八年级 · 解析几何
过反比例函数 $y=\frac{k}{x}$ 的图象上一点 $P$, 作 $x$ 轴, $y$ 轴的垂线, 垂足分别为点 $M 、$

$N$, 得到的矩形 $O M P N$ 的面积为 2 , 若点 $P$ 的横坐标为 $\frac{1}{2}$, 则点 $P$ 的坐标为 \$ \qquad \$
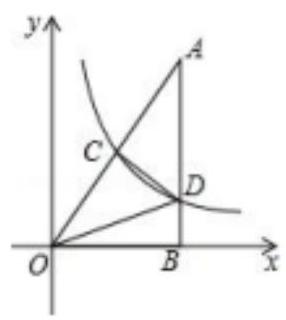
答案: $\left(\frac{1}{2}, 4\right)$ 或 $\left(\frac{1}{2},-4\right)$
解析: 设点 $P$ 的坐标为 $\left(\frac{1}{2}, y\right)$, 则 $\frac{1}{2} y=k$.

$\because$ 过反比例函数 $y=\frac{k}{x}$ 的图象上一点 $P$, 作 $x$ 轴、 $y$ 轴的垂线, 垂足分别为点 $M 、 N$, 得到的矩形 $O M P N$

的面积为 2 ,

$\therefore|k|=2$,

$\therefore k= \pm 2$,

$\therefore \frac{1}{2} y= \pm 2$,

$\therefore y= \pm 4$,

$\therefore$ 点 $P$ 的坐标为 $\left(\frac{1}{2}, 4\right)$ 或 $\left(\frac{1}{2},-4\right)$.

故答案为 $\left(\frac{1}{2}, 4\right)$ 或 $\left(\frac{1}{2},-4\right)$ 。